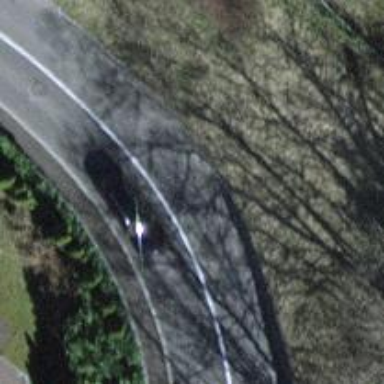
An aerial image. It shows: Secondary road with asphalt surface.